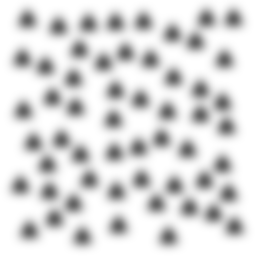
Squares: 0
Triangles: 56
Stars: 0
Total shapes: 56